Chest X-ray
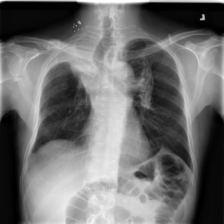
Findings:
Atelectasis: negative
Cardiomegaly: negative
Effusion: negative
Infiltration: negative
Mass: positive
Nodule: negative
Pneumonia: negative
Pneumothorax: negative
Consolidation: negative
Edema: negative
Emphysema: negative
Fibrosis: negative
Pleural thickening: negative
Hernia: negative